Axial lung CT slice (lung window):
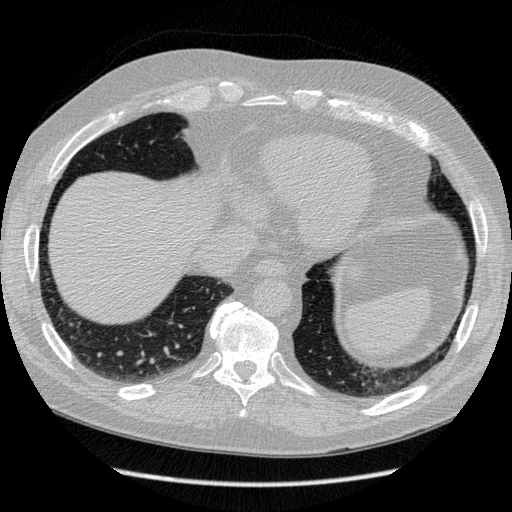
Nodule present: no